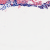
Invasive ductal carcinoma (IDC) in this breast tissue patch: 0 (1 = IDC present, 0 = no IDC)